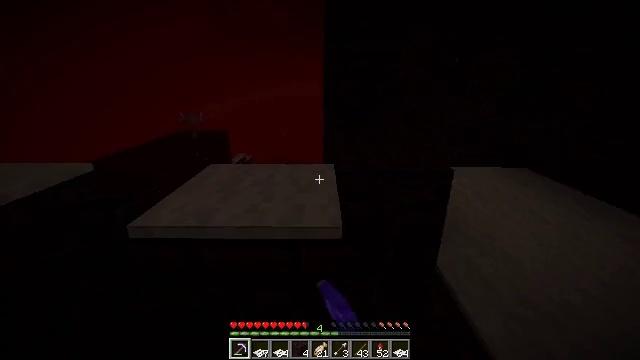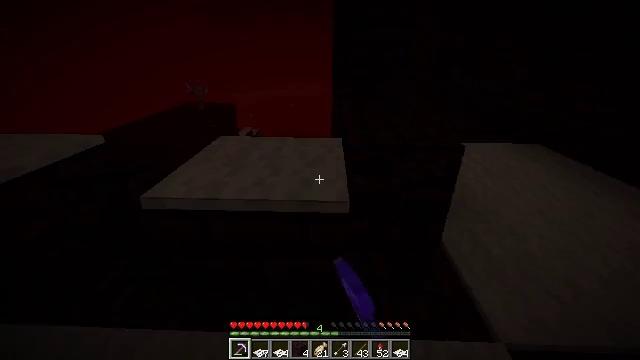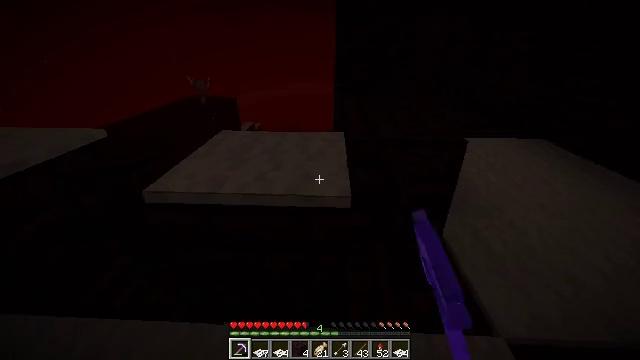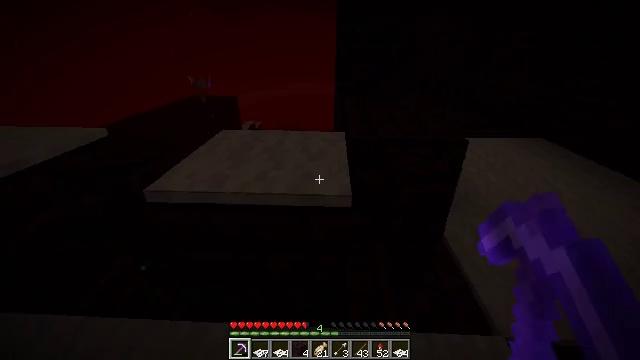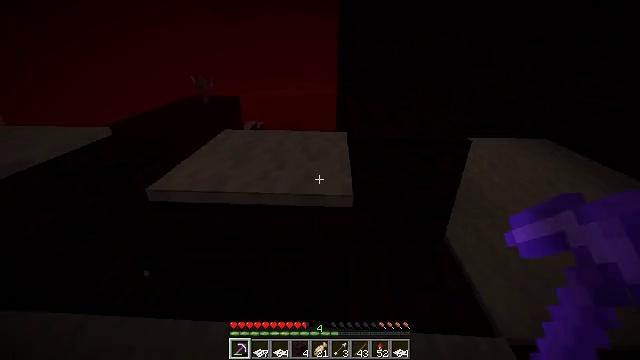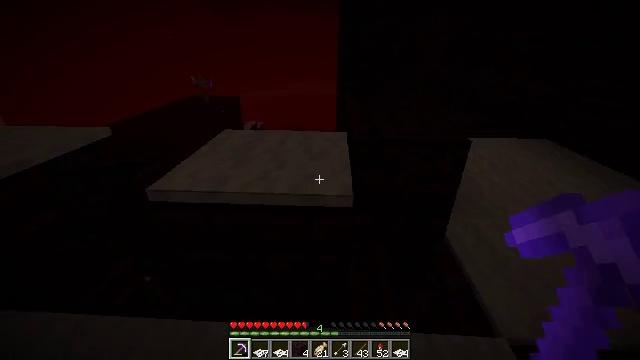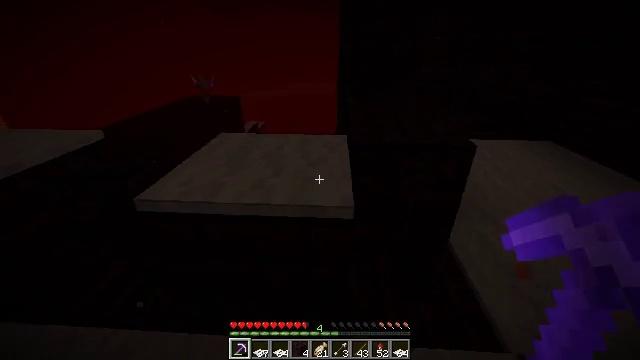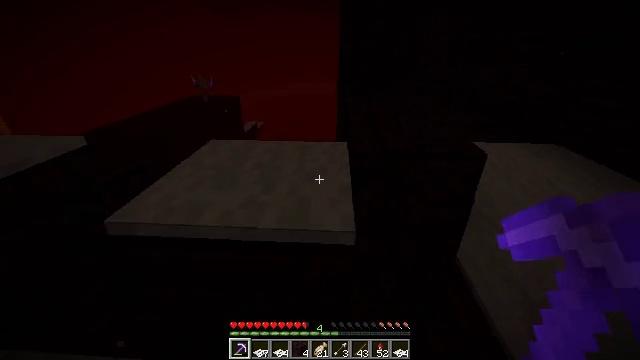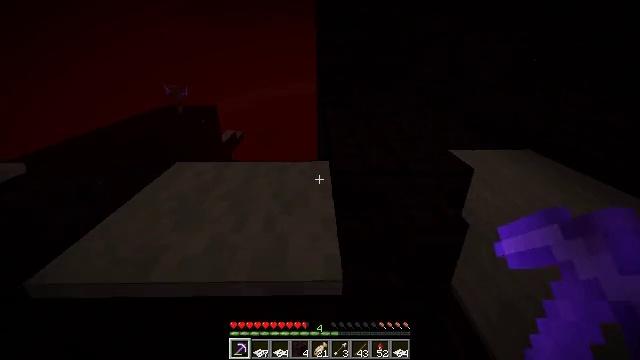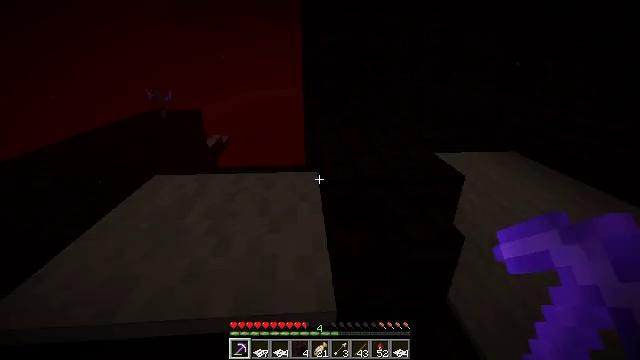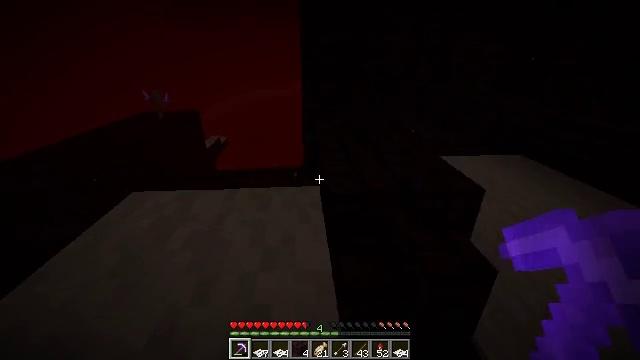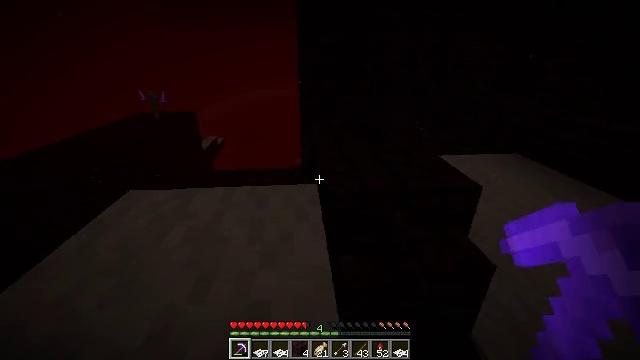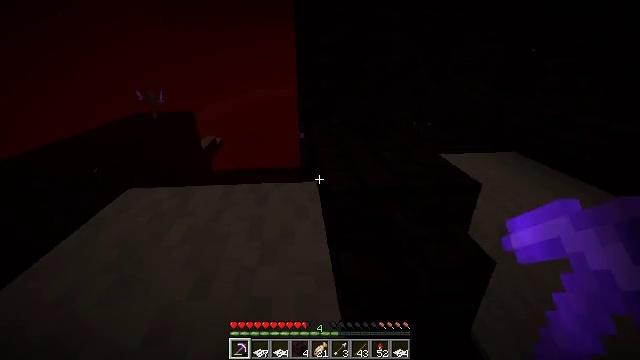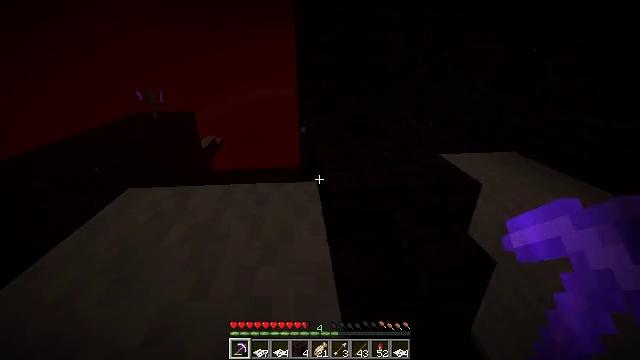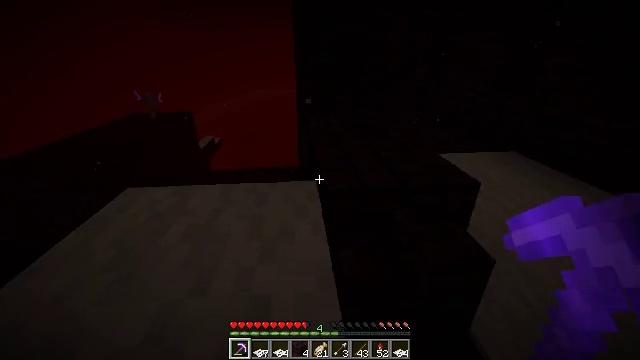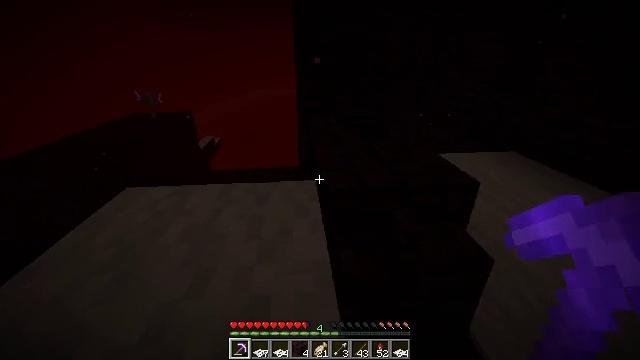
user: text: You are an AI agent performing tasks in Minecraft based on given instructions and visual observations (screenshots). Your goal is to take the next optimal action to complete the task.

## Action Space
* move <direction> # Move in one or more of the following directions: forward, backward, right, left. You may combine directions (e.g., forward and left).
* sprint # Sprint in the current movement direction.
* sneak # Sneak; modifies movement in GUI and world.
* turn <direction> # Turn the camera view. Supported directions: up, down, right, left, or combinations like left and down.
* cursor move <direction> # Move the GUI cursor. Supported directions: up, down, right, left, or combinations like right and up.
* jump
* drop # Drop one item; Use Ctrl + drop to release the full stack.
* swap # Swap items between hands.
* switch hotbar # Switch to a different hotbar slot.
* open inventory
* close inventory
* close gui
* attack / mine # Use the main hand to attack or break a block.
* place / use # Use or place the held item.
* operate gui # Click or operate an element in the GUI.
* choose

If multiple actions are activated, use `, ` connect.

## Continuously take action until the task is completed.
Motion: motion action
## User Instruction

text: Mine nether bricks.
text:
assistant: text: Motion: turn left and down
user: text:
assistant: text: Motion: turn down
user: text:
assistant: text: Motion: no_op
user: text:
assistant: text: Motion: no_op
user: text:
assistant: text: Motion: no_op
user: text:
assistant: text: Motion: move forward
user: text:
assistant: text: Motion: move forward
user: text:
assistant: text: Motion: move forward, turn right and up
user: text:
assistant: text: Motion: move forward, turn right
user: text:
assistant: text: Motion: no_op
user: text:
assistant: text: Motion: no_op
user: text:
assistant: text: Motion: no_op
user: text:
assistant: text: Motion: no_op
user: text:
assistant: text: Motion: no_op
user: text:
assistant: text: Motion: move forward
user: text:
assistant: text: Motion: move forward, jump
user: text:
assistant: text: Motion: move forward, turn right, jump
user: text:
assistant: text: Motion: move forward, turn right, jump
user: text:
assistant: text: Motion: move forward, turn right, jump
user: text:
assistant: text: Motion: turn right
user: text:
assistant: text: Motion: no_op
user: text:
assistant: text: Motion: no_op
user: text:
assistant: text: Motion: no_op
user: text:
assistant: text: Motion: no_op
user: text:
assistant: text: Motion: no_op
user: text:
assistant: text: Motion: no_op
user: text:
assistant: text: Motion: no_op
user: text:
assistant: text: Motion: no_op
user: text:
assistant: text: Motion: no_op
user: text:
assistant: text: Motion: no_op